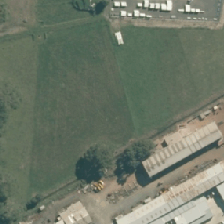
Land cover: urban_parkland